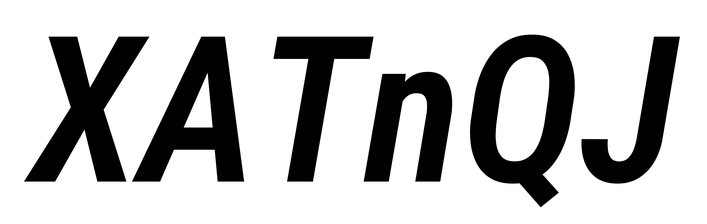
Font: Roboto-Italic_Condensed_SemiBold_Italic